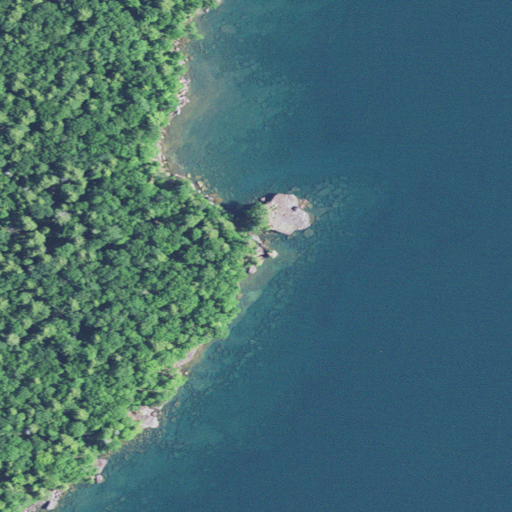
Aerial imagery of cape in Wisconsin named Big Bay Point containing open water, mixed forest, evergreen forest, barren land, and open development